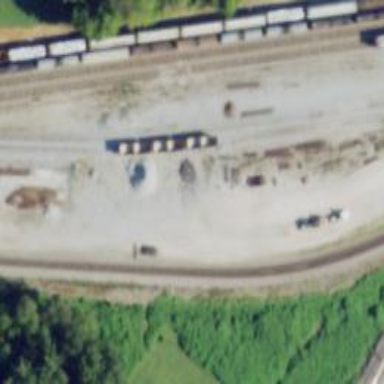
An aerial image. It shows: Manifest railway yard.